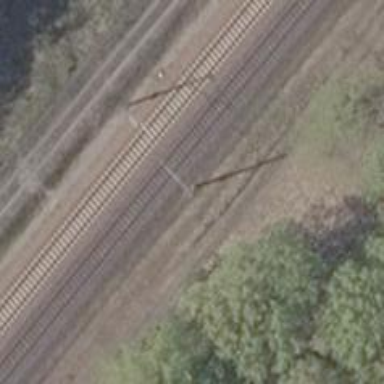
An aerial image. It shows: Milestone along the railway track with catenary mast.